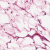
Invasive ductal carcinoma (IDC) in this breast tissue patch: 0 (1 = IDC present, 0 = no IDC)